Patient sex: M
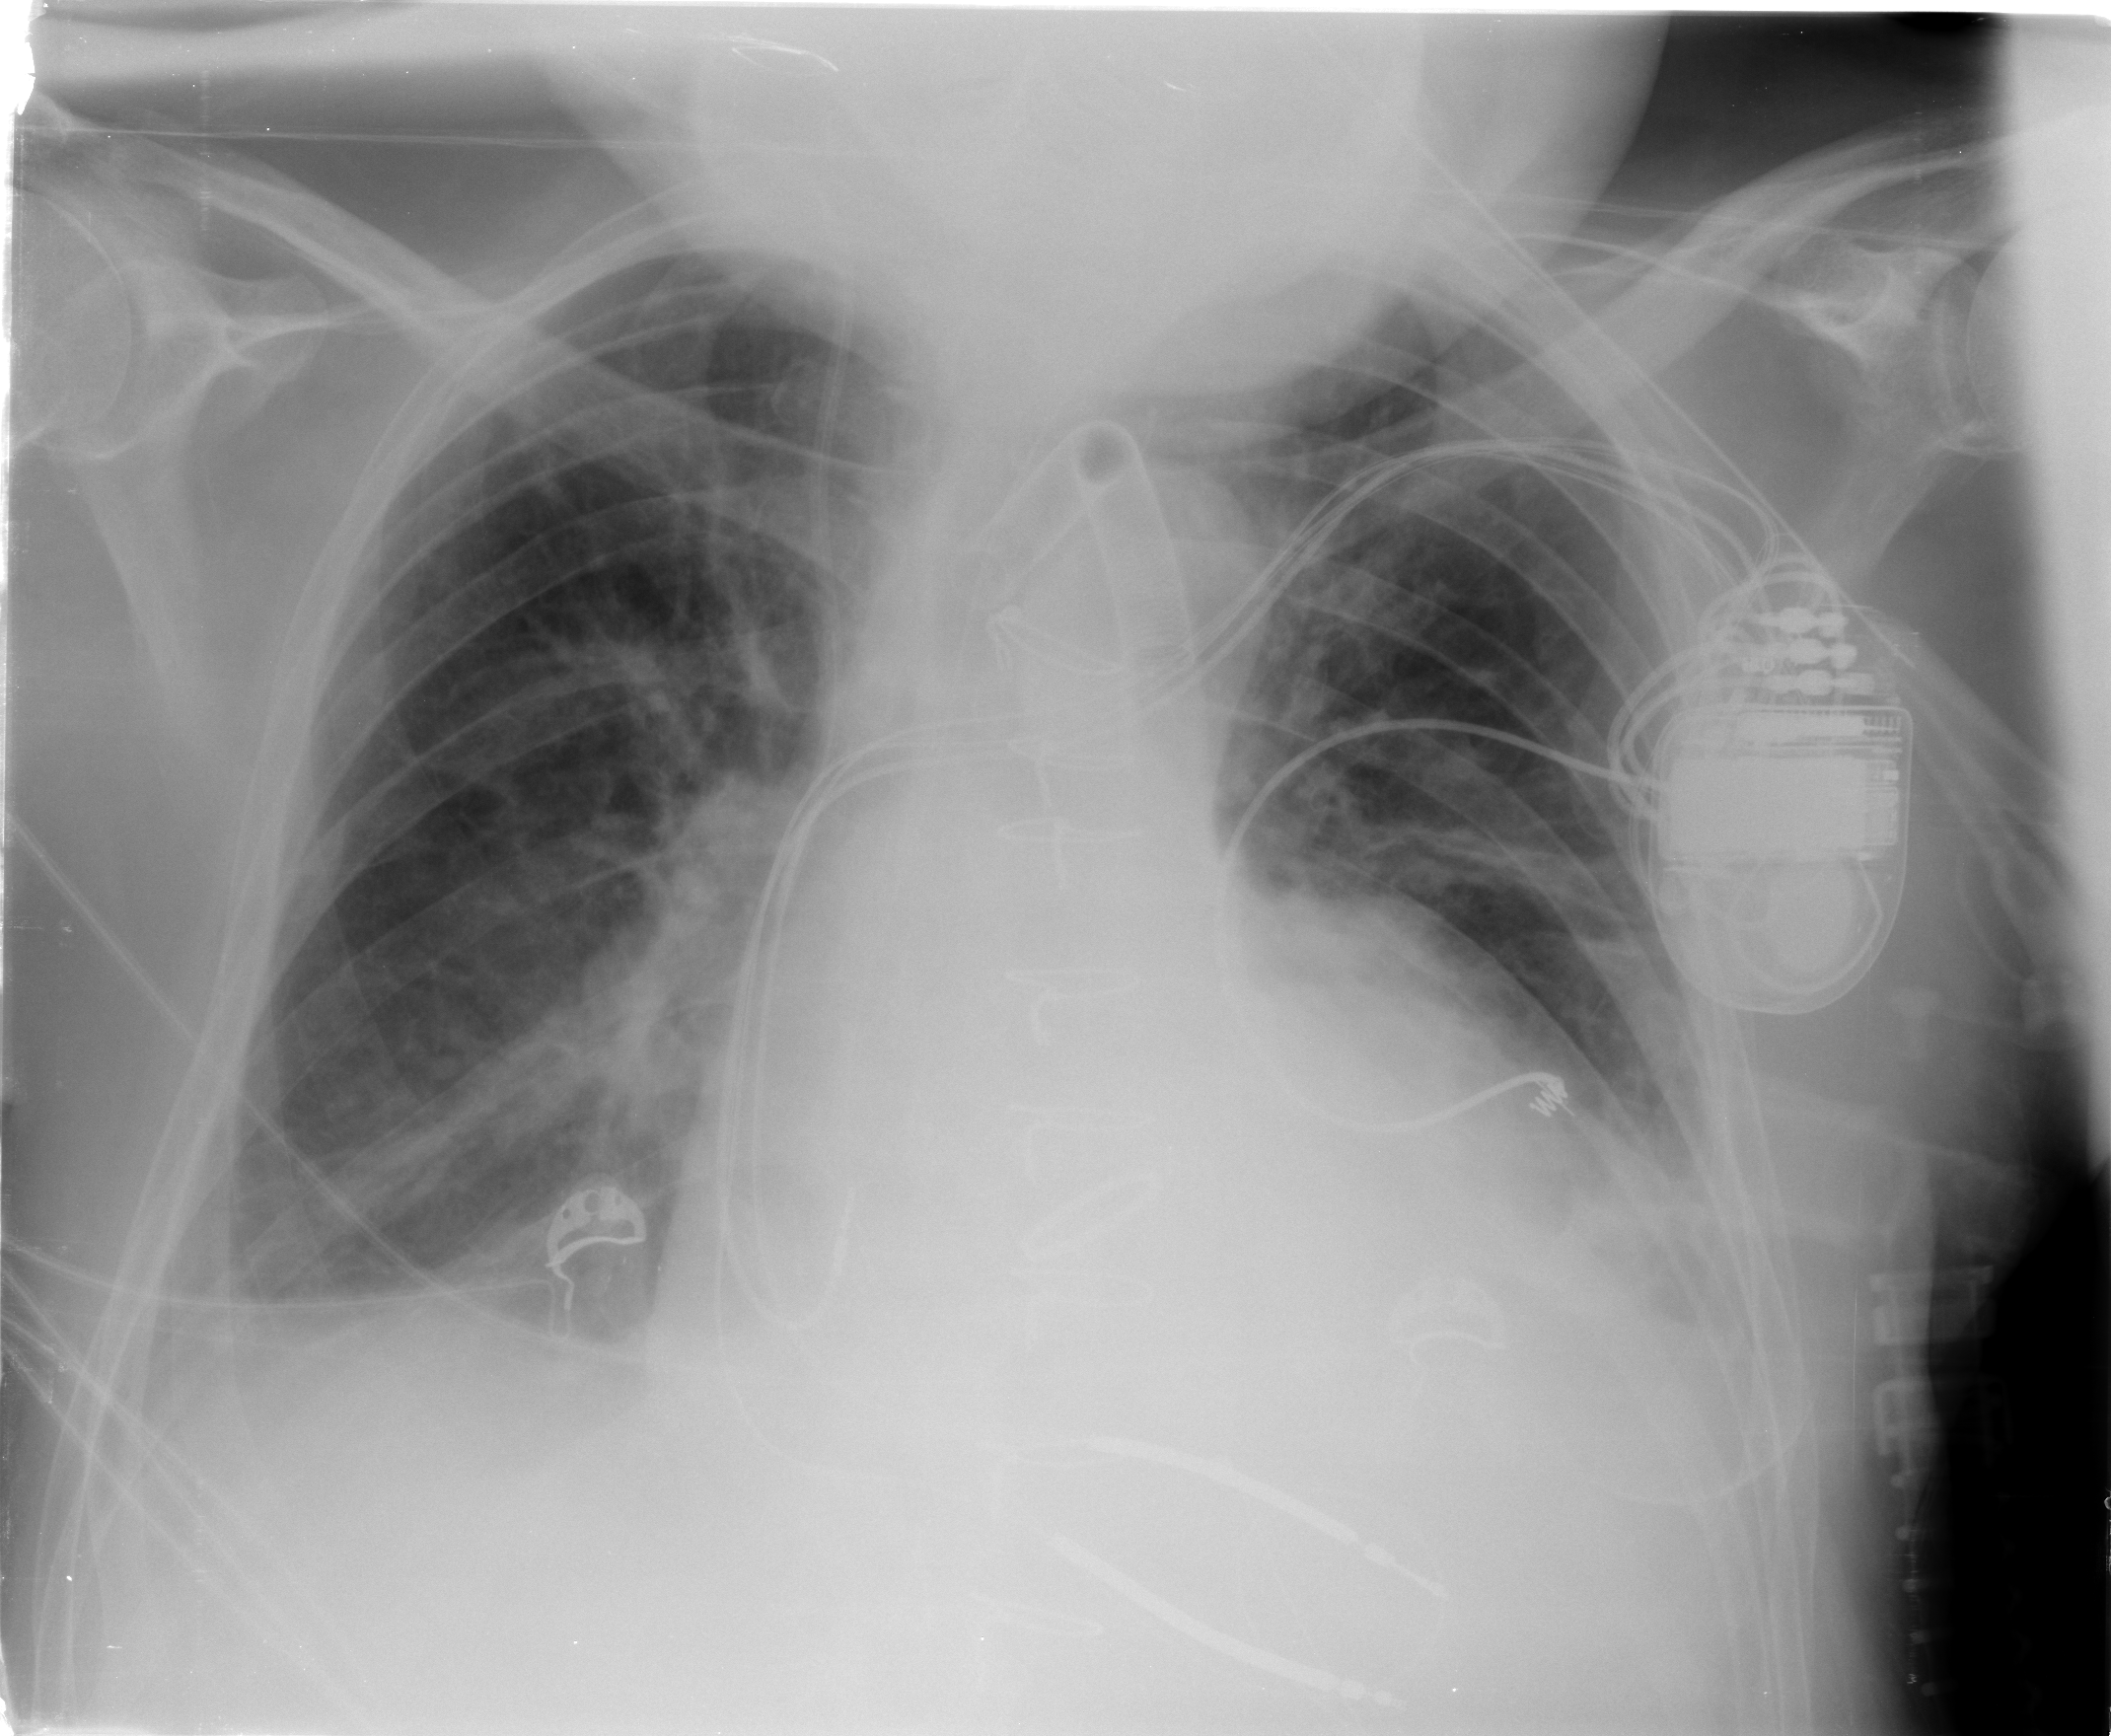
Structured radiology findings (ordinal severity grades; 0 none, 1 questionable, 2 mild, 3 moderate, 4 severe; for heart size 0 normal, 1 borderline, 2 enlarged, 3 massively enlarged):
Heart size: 2
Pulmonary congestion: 2
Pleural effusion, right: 1
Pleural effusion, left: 2
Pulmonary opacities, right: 2
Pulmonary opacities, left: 2
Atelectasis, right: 2
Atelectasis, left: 2